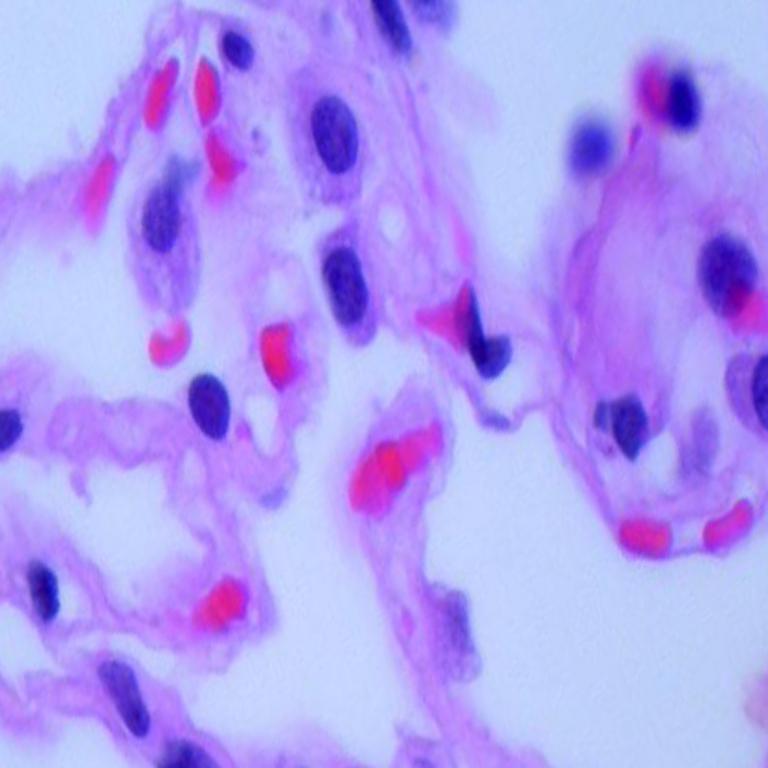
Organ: lung
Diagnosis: benign